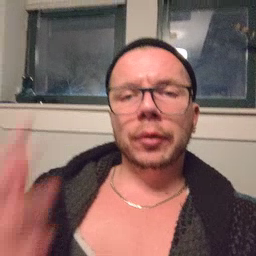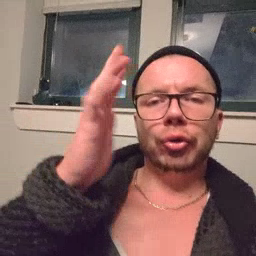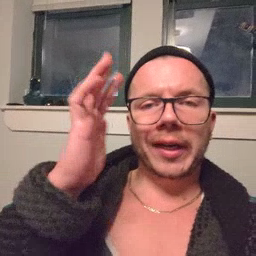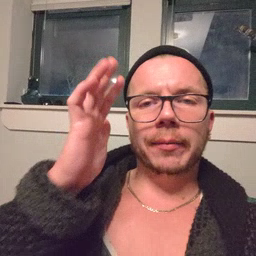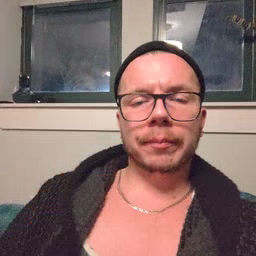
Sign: tree